Field crop: maize
Growth stage: 2
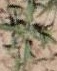
Species: atriplex